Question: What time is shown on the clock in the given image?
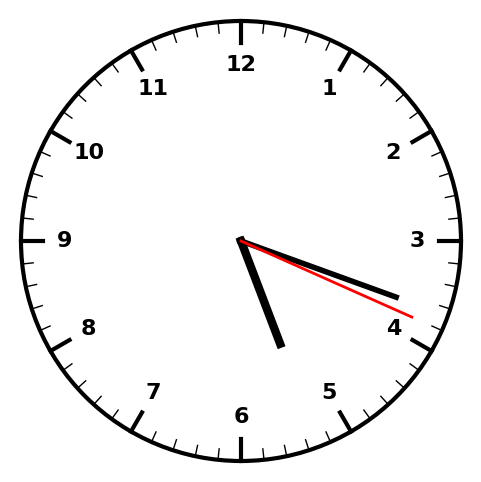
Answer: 05:18:19